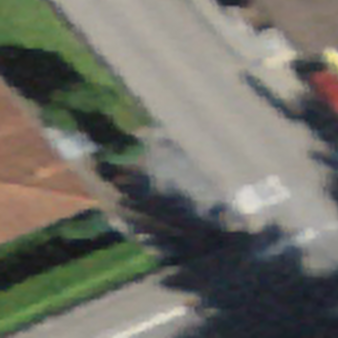
Label: other